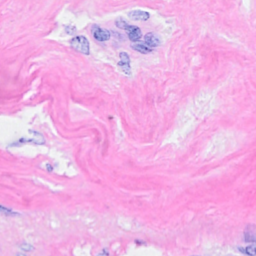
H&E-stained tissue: Breast